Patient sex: F
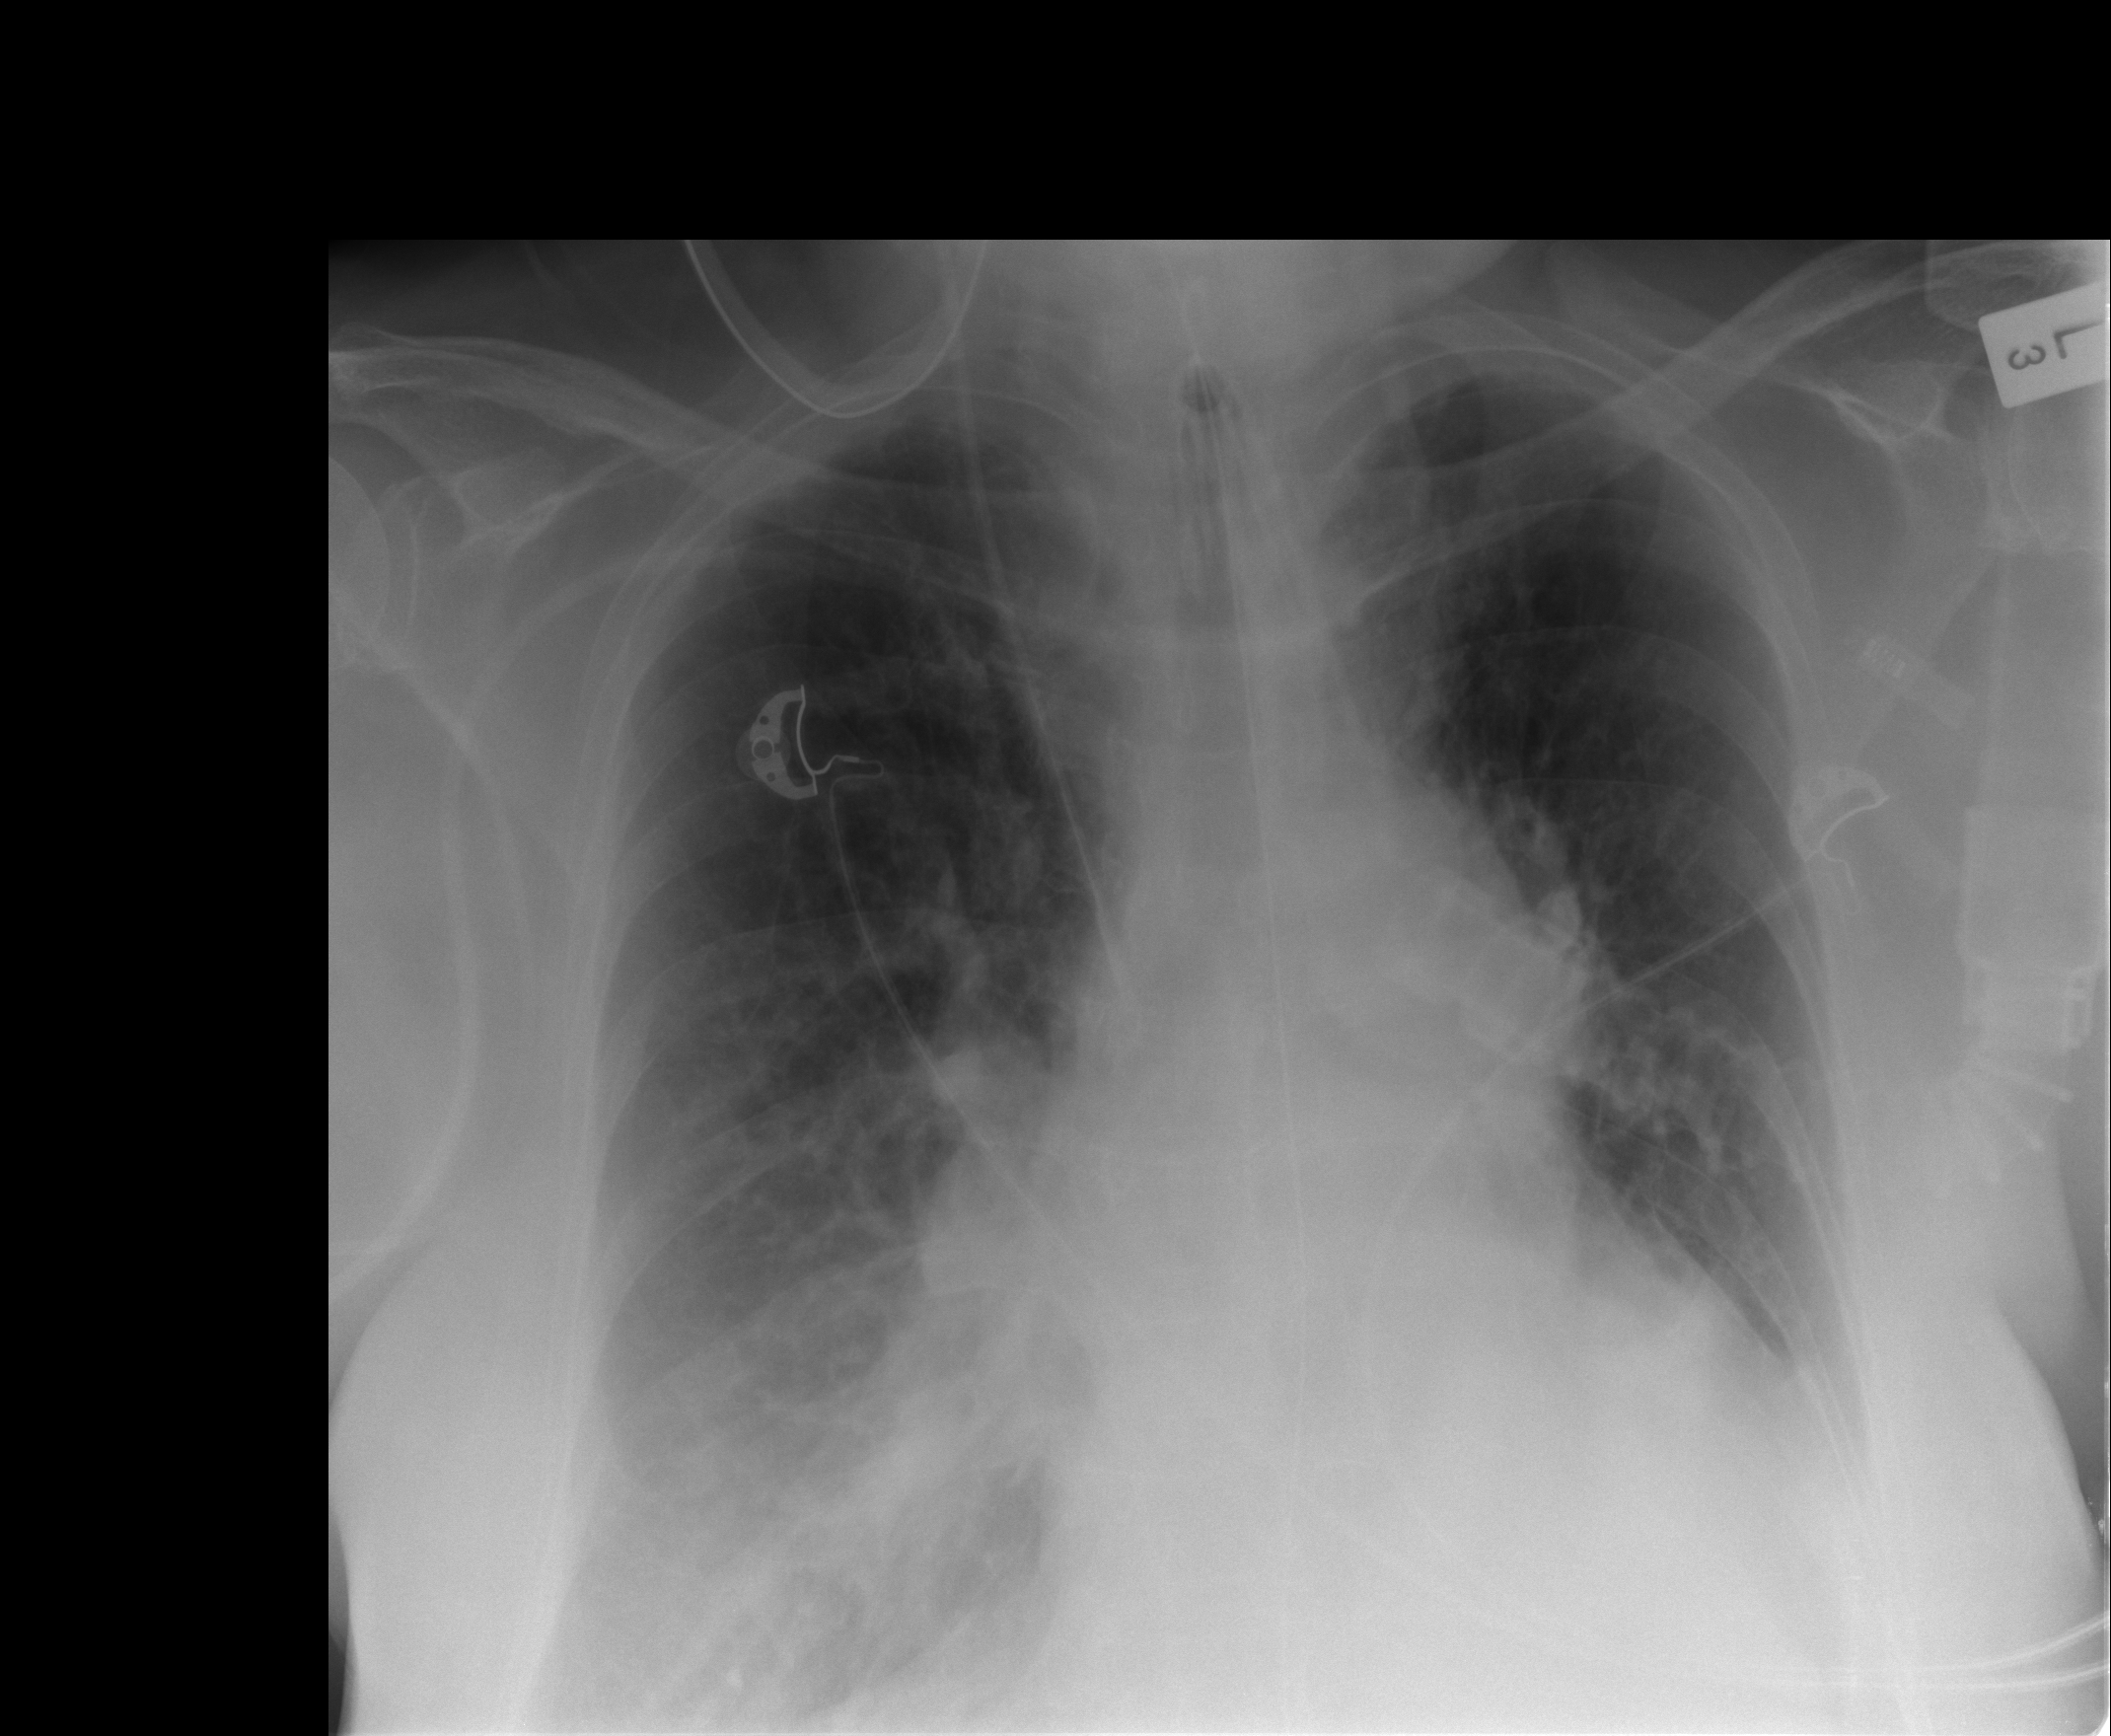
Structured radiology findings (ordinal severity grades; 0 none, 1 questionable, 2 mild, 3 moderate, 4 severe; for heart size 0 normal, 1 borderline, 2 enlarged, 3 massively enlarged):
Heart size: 2
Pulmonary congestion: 1
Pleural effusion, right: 2
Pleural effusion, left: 2
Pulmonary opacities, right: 3
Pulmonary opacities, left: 1
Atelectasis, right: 3
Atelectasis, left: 2